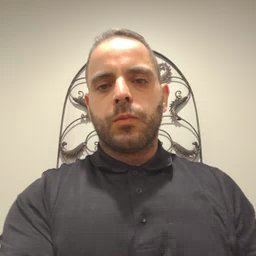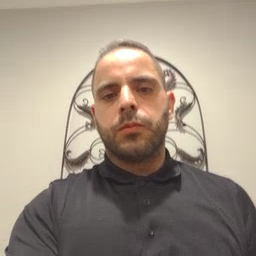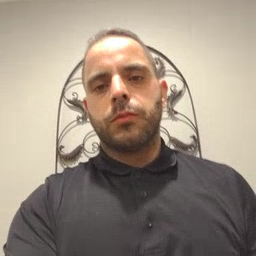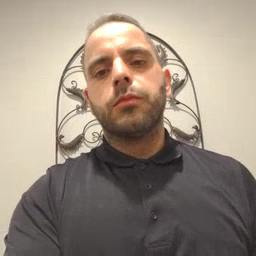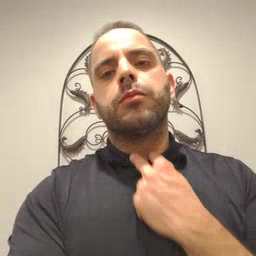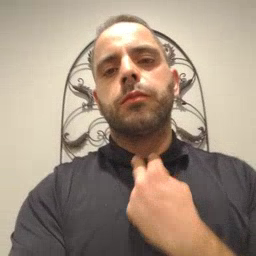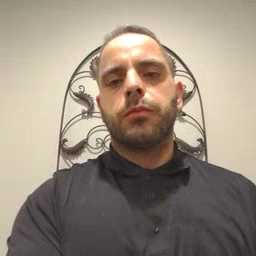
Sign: stuck